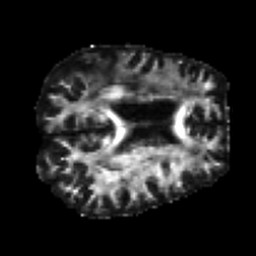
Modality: FA
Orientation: axial
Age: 43
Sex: male
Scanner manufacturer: siemens
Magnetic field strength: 3 T
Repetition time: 7.3 s
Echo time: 0.087 s